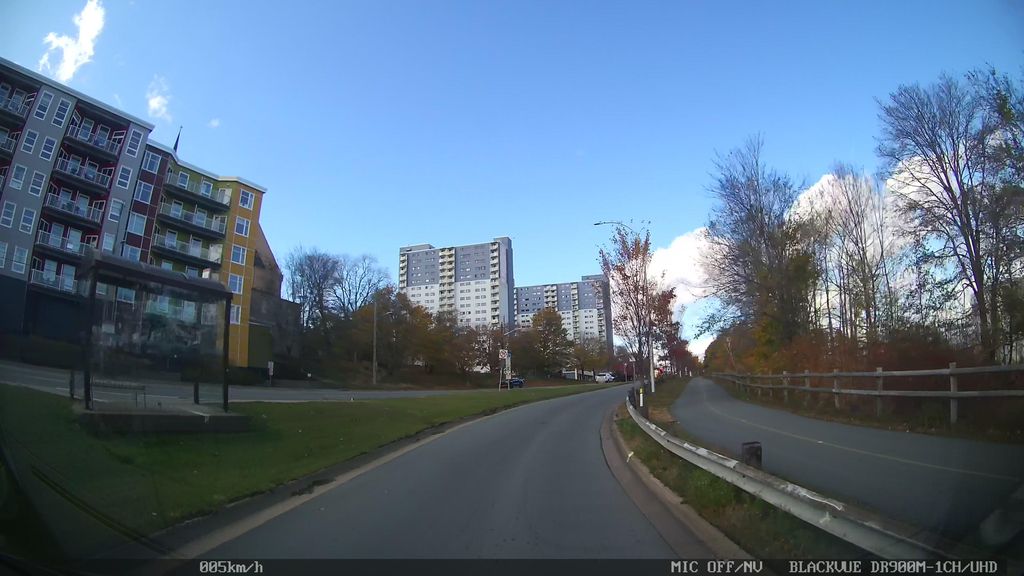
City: halifax